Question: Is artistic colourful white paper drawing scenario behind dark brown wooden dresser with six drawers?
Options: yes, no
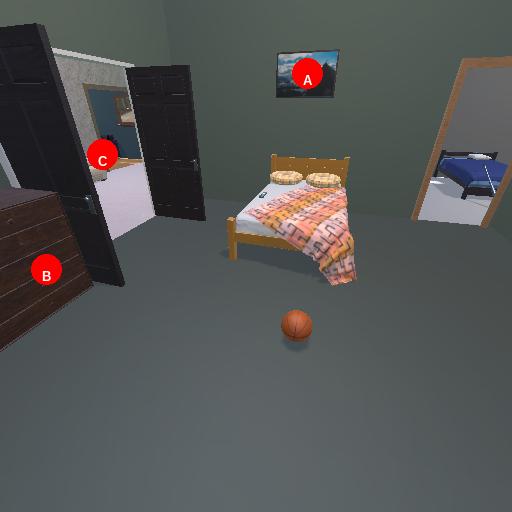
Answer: yes